Question: How many steps?
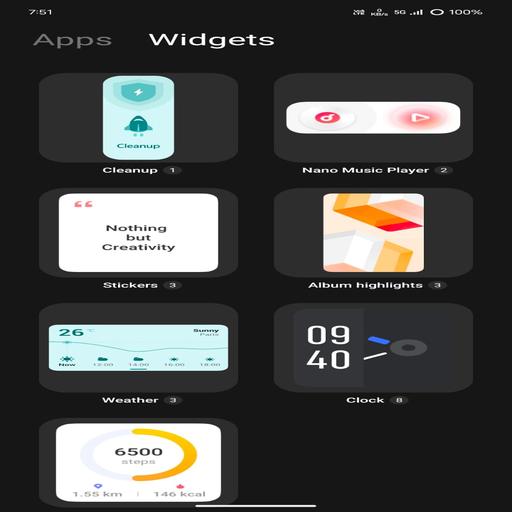
Answer: 6500